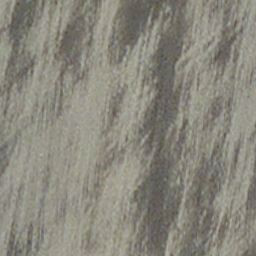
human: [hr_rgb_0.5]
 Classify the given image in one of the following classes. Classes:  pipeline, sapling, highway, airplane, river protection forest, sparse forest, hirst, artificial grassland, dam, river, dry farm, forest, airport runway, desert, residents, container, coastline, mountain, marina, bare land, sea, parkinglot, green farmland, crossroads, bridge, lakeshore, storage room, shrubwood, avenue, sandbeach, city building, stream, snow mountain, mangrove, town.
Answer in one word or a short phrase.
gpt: dry farm